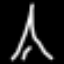
Label: The Eiffel Tower